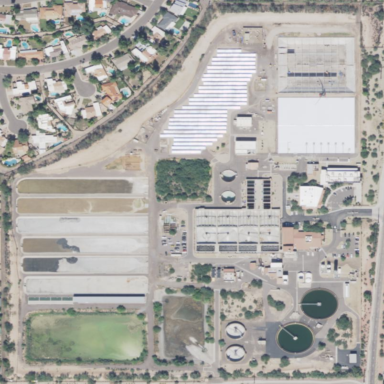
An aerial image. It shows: View of wastewater plant.